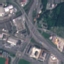
Land use / land cover: Highway